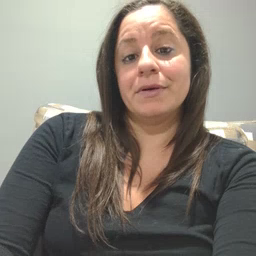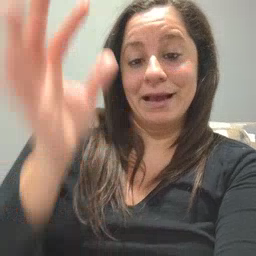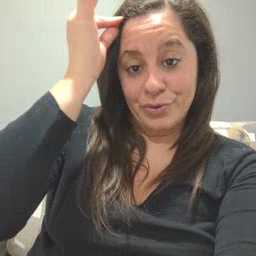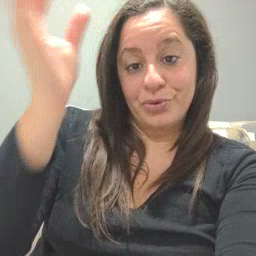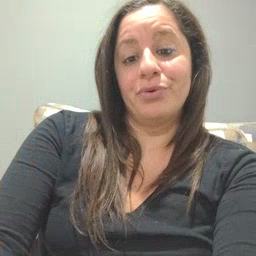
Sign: hair